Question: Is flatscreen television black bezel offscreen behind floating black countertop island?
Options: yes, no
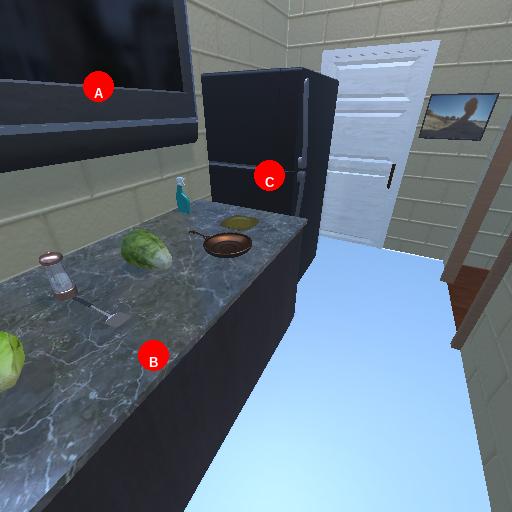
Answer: yes